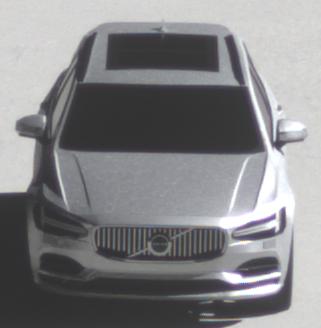
Make: Volvo
Model: V90
Detailed model: -
Model produced from: 2016
Model produced until: 2020
Doors: 5
Color: white
Road condition: dry road
Daytime: morning or afternoon
Contrast: high contrast